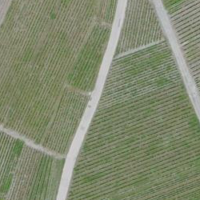
EUNIS habitat code: 40
Species observed at this site:
Cornus sanguinea